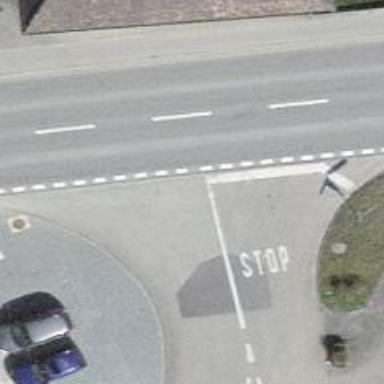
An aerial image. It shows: Stop road.